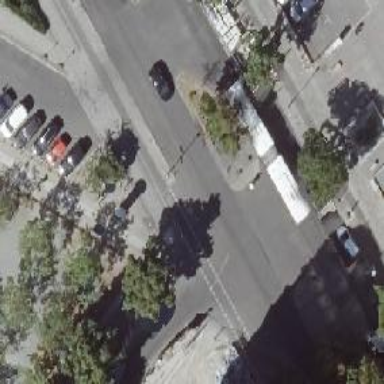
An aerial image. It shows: Unmarked crossing with pedestrian island.